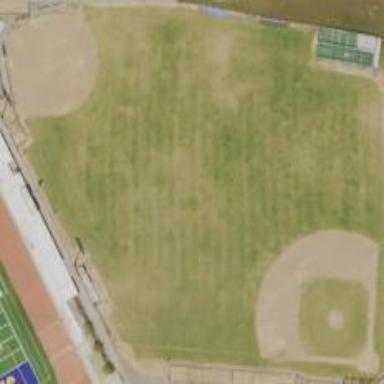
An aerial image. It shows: Grass pitch designated for baseball.